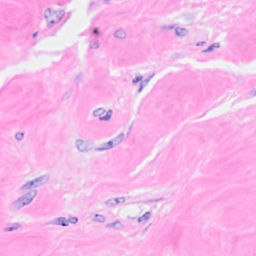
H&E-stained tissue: Breast